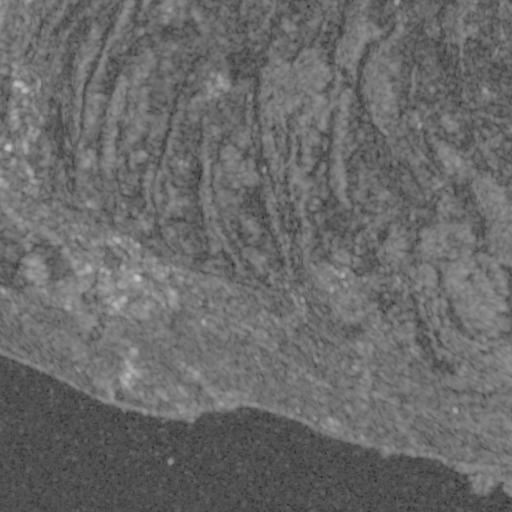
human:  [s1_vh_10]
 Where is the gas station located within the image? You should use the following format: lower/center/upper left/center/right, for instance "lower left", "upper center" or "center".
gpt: The gas station is located in the upper left of the image.
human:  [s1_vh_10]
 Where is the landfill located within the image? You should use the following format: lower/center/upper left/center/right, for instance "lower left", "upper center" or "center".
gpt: The landfill is located in the upper center of the image.
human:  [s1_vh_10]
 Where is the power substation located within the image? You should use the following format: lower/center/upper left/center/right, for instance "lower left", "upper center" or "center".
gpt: The power substation is located in the upper left of the image.
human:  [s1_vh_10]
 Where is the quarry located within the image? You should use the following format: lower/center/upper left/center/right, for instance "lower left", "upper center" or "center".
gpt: There is no quarry in the image.

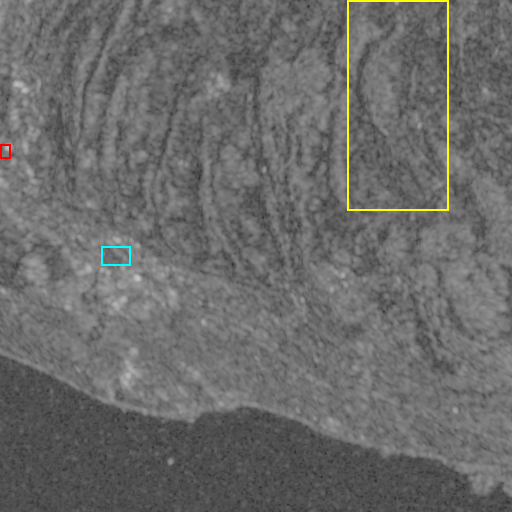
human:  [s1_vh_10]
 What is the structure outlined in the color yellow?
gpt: The structure outlined in yellow is a crop field.
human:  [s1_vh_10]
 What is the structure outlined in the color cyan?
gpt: The structure outlined in cyan is a park.
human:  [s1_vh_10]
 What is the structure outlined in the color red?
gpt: The structure outlined in red is a parking lot.
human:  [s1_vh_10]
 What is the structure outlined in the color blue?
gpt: There is no blue outline.